Question: Count the number of objects in the diagram.
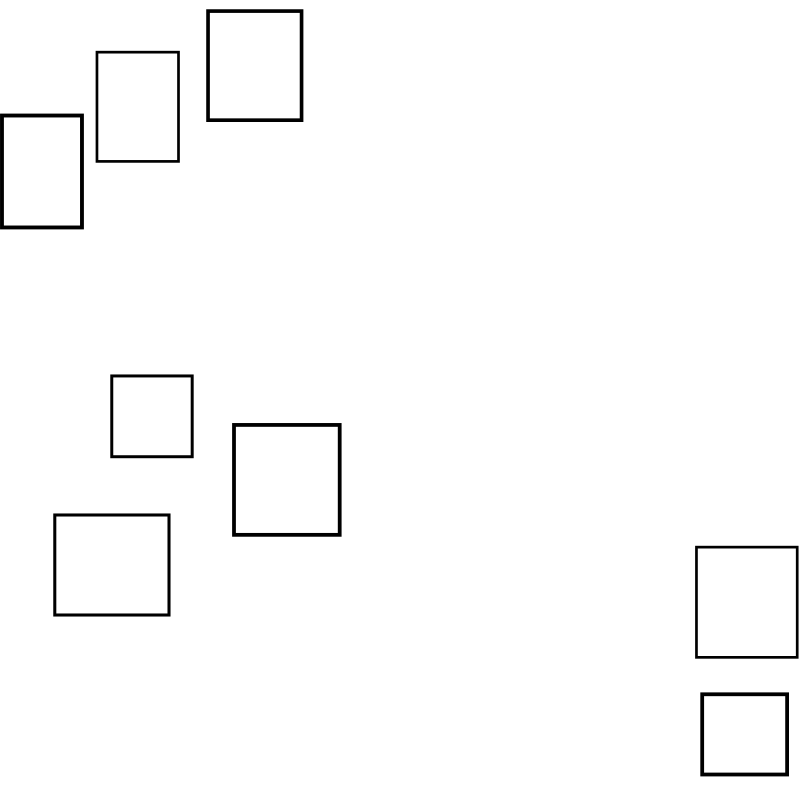
Answer: 8